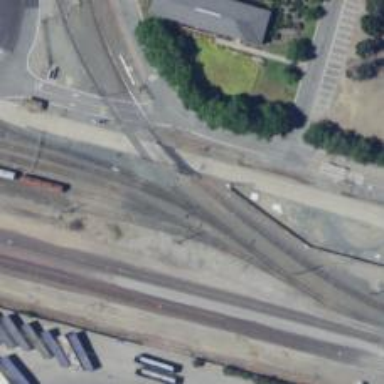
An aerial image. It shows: Railway yard in service.